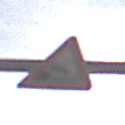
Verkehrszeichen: Ufer
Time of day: MorningAfternoon
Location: Outdoor (Urban)
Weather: PartlyCloudy
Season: NotSpecified
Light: Natural